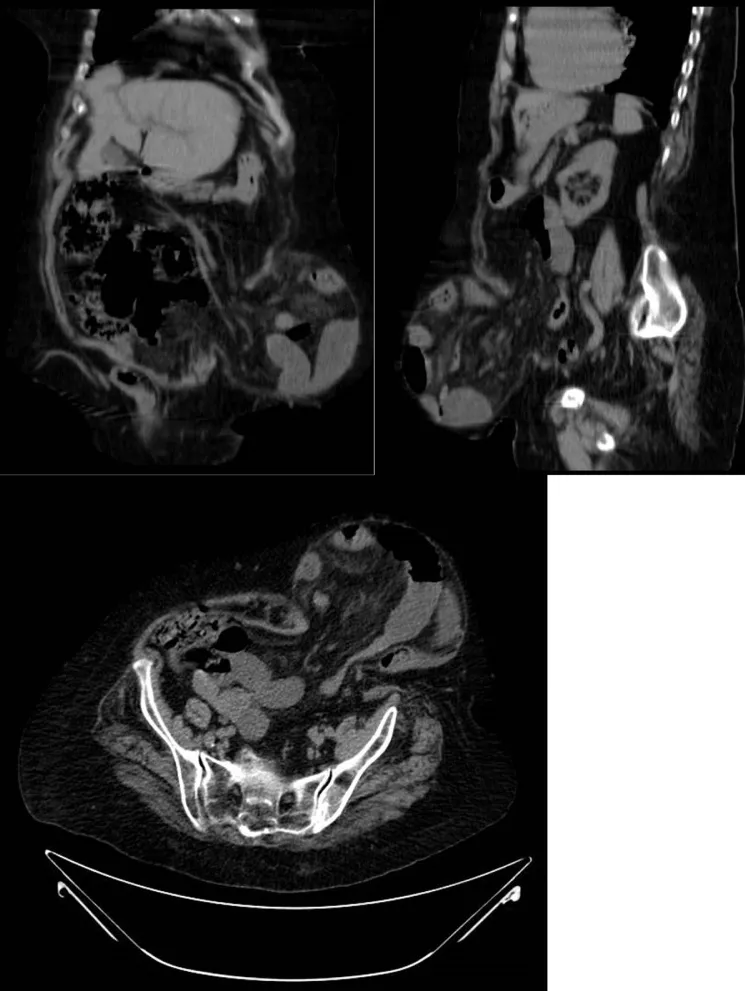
CT scan reveal several loops of small bowel introducing into a large defect (3 x 3 cm) on the left lateral abdominal wall, at the level of the iliac crest, and causing a SBO of the upper part.
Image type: radiology (ct)